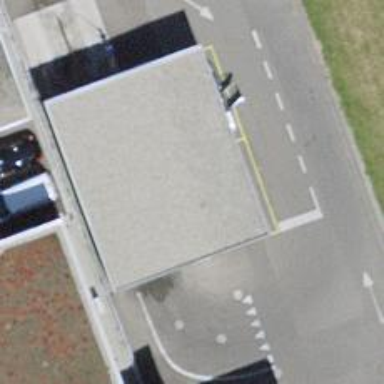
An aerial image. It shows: Car wash facility.